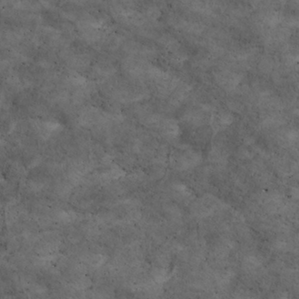
Label: non_frost